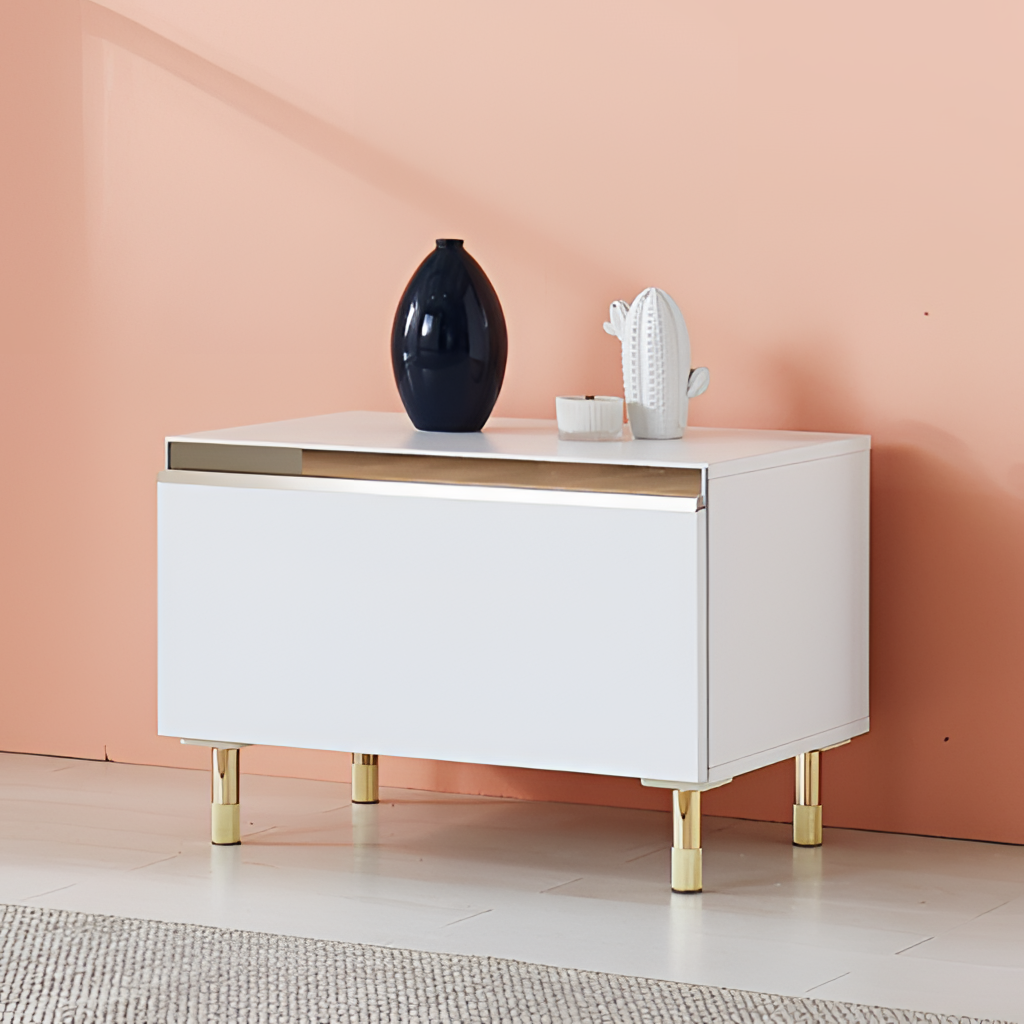
wood cabinet, living room, paint wallpaper, with solid pattern, contemporary, beige tile flooring, with large square pattern